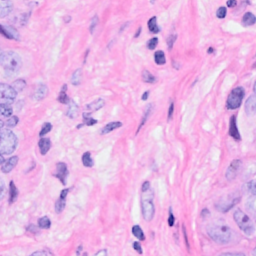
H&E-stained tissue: Breast